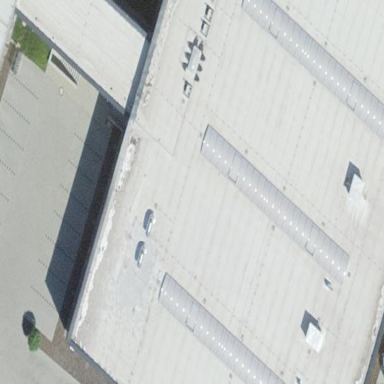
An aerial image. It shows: Commercial building.